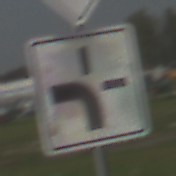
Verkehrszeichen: VerlaufVorfahrtsstrasse1
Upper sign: Vorfahrtsstrasse
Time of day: MorningAfternoon
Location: Outdoor (Special)
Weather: Clear
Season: NotSpecified
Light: Natural